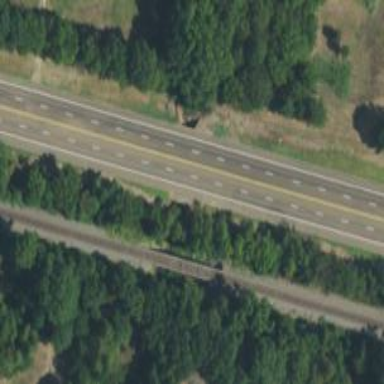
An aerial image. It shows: Asphalt road designated as trunk highway.